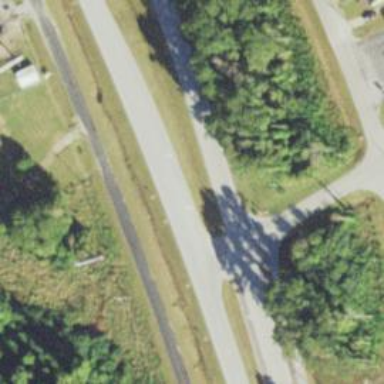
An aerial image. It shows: Asphalt trunk highway which is also expressway.